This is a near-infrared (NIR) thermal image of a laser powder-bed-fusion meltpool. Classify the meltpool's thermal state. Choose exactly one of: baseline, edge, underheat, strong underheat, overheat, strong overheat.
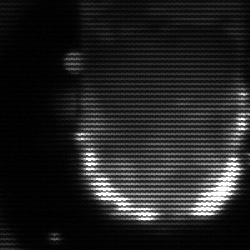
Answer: baseline